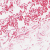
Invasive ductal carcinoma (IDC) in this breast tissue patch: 0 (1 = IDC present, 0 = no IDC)